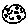
Label: moon